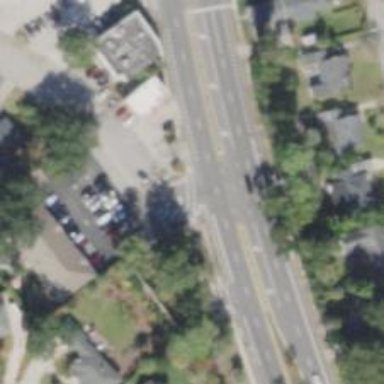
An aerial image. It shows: Marked crossing on the road.